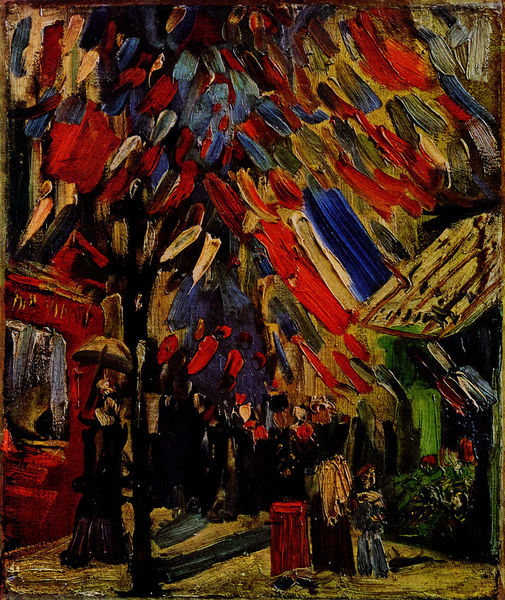
Titel: Der 14. Juli in Paris
Künstler: Vincent van Gogh
Standort: Winterthur
Institution: Sammlung L. Jäggli-Hahnloser
Schlagwörter: baum, blau, dunkel, feder, laub, mann, schatten, frauen, gelb, grün, impressionismus, menschen, ocker, stadt, braun, bunt, fenster, frankreich, frau, kleid, lampe, laterne, nacht, paris, schaufenster, schwarz, strasse, strassenszene, szene, dach, dame, gebäude, haus, regenschirm, rot, schirm, sonnenschirm, weg, expressionismus, fauves, hochformat, leute, versammlung, feier, federn, vorhang, öl, häuser, pastos, boden, kind, paar, personen, fensterläden, kinder, farbig, fahnen, geschäft, fahne, flagge, tricolor, trikolore, abstrakt, farben, modern, dächer, farbe, formen, lila, linien, laden, markt, figuren, wild, duktus, streifen, ölfarbe, striche, regen, verkäufer, spaziergang, expressionistisch, revolution, bordstein, einkauf, pinsel, pinselduktus, flecken, expressiv, schatte, straßenlampe, straßenlaterne, pinselstriche, bumen, vordach, expression, grell, markise, nationalfeiertag, fauvismus, trubel, tachismus, expresionismus, rün, silhoutte, armageddon, falgge, getisch, grosstatdt, irot, statleben, tircolore, vothang, k, lfarben, abstrkat